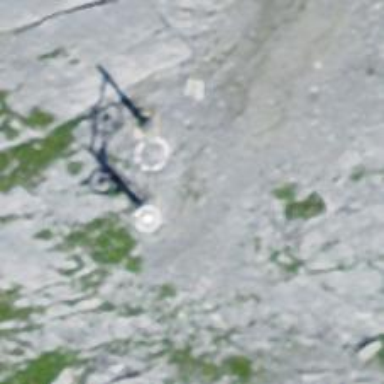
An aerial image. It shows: Pylon used for aerialway.